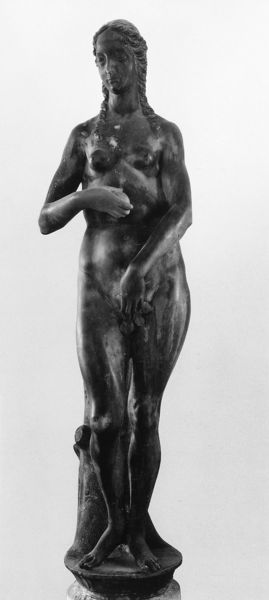
Titel: Eva
Künstler: Antonio Rizzo
Standort: Venedig, Dogenpalast (EU - I - Venetien)
Schlagwörter: akt, blätter, hand, kopf, nackt, busen, frau, frisur, marmor, schwarz, blick, jung, arm, arme, halten, sockel, stehen, stein, hände, baumstamm, figur, stehend, blatt, locken, skulptur, statue, beine, apfel, brüste, zöpfe, zopf, metall, nabel, bauch, bronze, plastik, scham, waden, zehen, foto, eva, paradies, schwarzweiß, griechisch, feigenblatt, skuptur, zöpge